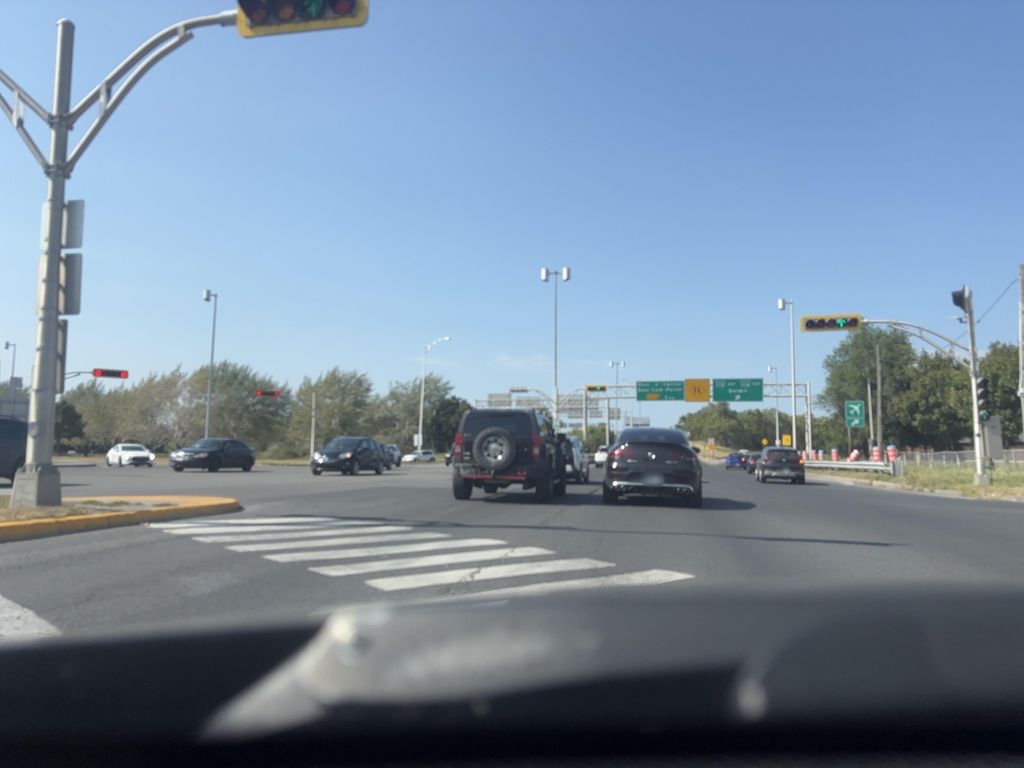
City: montreal